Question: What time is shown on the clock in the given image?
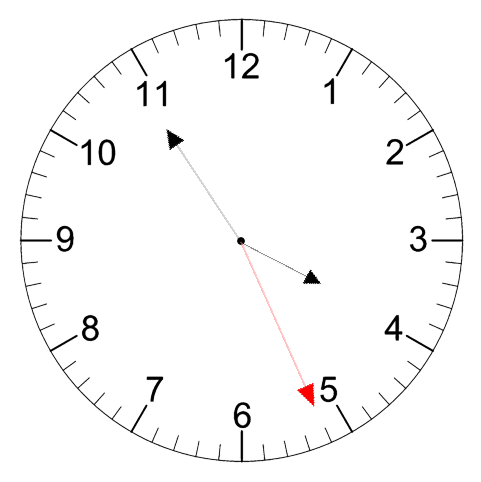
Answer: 03:54:26